Question: My main Json object is a Job, attached to it are ChangeOrders,PurchaseOrders, JobItems, etc.... I cannot access the JobItems. I have setup a plunkr, but the problem with it is I do not know how to recreate the Json structure so it is actually working. The way the plunkr is setup is how I access the ChangeOrders, which allows me to all the objects in the Array :
'''
typeahead="c.ChangeOrders[0].COName for c in jobArray
'''
However when I use this for my JobItems I am only accessing the first JobItem in the Array.
<URL>
'''
<input class="form-control input-md" style="width:200px" type="text" ng-model="jobItem.JobItemName"
typeahead="jobItem.JobItems[0].JobItemName for jobItem in jobArray | filter:$viewValue"
typeahead-on-select="selectJobItem($item)" ng-enter="addRecord()" placeholder="Job Items">
'''

Update
'''
//GET Jobs
$scope.jobArray = {};
JobGet.query().then(function (data) {
$scope.jobArray = data;
}, function (reason) {
errorMngrSvc.handleError(reason);
});
app.factory('JobGet', function ($http, $q) {
return {
query: function () {
var deferred = $q.defer();
$http({ method: 'get', url: '/api/apiJob' })
.success(function (data) {
deferred.resolve(data);
}).error(function (error) {
deferred.reject(error);
});
return deferred.promise;
}
}
});
'''
JSON
'''
index.html:177 881 52
jobController.js:173 Object {$id: "1", JobId: 2, JobNumber: 3244, JobName: "Job Alpha", JobDescription: null...}$$hashKey: "00G"$id: "1"ChangeOrders: Array[0]Customer: "Twin Peaks"CustomerEmployeeAccountant: nullCustomerEmployeeAdmin: nullCustomerEmployeePM: nullCustomerEmployeeSuperintendent: nullGeoArea: "GeoArea Bravo"JobAddress: nullJobBalanceDue: nullJobBalanceToBill: nullJobBillingDate: nullJobBillingForm: nullJobCertPayroll: trueJobCity: nullJobClass: "JobClass Alpha"JobContractDate: "2014-08-02T00:00:00"JobCost: nullJobCounty: nullJobDescription: nullJobFaxNumber: 8325478866JobId: 2JobInsProgram: "RCIP"JobIsHidden: nullJobItems: Array[5]0: Object$id: "2"Job: nullJobId: 2JobItemAmount: nullJobItemBackOrder: nullJobItemDescription: "Alpha"JobItemId: 1JobItemIsHidden: nullJobItemMatSize: nullJobItemMultiplier: nullJobItemName: "Item Alpha"JobItemNotes: nullJobItemPrice: nullJobItemQuantity: nullJobItemSection: nullJobItemUOM: null__proto__: Object1: Object$id: "3"Job: nullJobId: 2JobItemAmount: nullJobItemBackOrder: nullJobItemDescription: "Bravo"JobItemId: 2JobItemIsHidden: nullJobItemMatSize: nullJobItemMultiplier: nullJobItemName: "Item Bravo"JobItemNotes: nullJobItemPrice: nullJobItemQuantity: nullJobItemSection: nullJobItemUOM: null__proto__: Object2: Object$id: "4"Job: nullJobId: 2JobItemAmount: nullJobItemBackOrder: nullJobItemDescription: "Charlie"JobItemId: 3JobItemIsHidden: nullJobItemMatSize: nullJobItemMultiplier: nullJobItemName: "Item Charlie"JobItemNotes: nullJobItemPrice: nullJobItemQuantity: nullJobItemSection: nullJobItemUOM: null__proto__: Object3: Object$id: "5"Job: nullJobId: 2JobItemAmount: nullJobItemBackOrder: nullJobItemDescription: "Delta"JobItemId: 4JobItemIsHidden: nullJobItemMatSize: nullJobItemMultiplier: nullJobItemName: "Item Delta"JobItemNotes: nullJobItemPrice: nullJobItemQuantity: nullJobItemSection: nullJobItemUOM: null__proto__: Object__defineGetter__: function __defineGetter__() { [native code] }__defineSetter__: function __defineSetter__() { [native code] }__lookupGetter__: function __lookupGetter__() { [native code] }__lookupSetter__: function __lookupSetter__() { [native code] }constructor: function Object() { [native code] }hasOwnProperty: function hasOwnProperty() { [native code] }isPrototypeOf: function isPrototypeOf() { [native code] }propertyIsEnumerable: function propertyIsEnumerable() { [native code] }toLocaleString: function toLocaleString() { [native code] }toString: function toString() { [native code] }valueOf: function valueOf() { [native code] }get __proto__: function __proto__() { [native code] }set __proto__: function __proto__() { [native code] }4: Object$id: "6"Job: nullJobId: 2JobItemAmount: nullJobItemBackOrder: nullJobItemDescription: "Echo"JobItemId: 5JobItemIsHidden: nullJobItemMatSize: nullJobItemMultiplier: nullJobItemName: "Item Echo"JobItemNotes: nullJobItemPrice: nullJobItemQuantity: nullJobItemSection: nullJobItemUOM: null__proto__: Objectlength: 5__proto__: Array[0]JobMinWage: nullJobMoreShit: nullJobName: "Job Alpha"JobNumber: 3244JobOriginalBudget: 29706734.15JobOriginalContract: 34343443JobPaidToDate: nullJobPercentage: nullJobPhoneNumber: 7135698855JobProfit: nullJobRemainingBudget: nullJobRetainage: 10JobRevisedContract: 34949099JobState: nullJobStatus: "Active"JobTESPM: nullJobTESSuperintendent: nullJobTaxExempt: trueJobTotalBilled: nullJobTotalCO: 605656JobType: "JobType Alpha"JobZipcode: nullPurchaseOrders: Array[0]__proto__: Object
'''
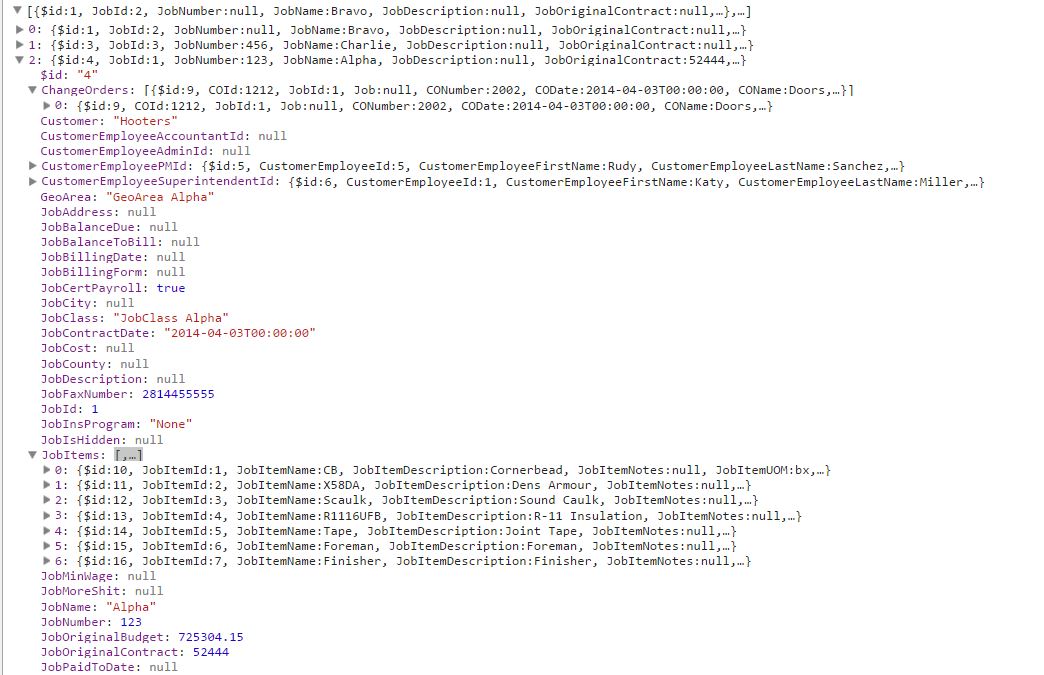
Answer: Something like <URL> is what are you looking for?
Highlights of the modifications (as far as I understand the question) is :
'''
// Accumulate all JonItems in one array which will be used in typeahead
angular.forEach($scope.jobArray, function(job){
angular.forEach(job.JobItems, function(item){
$scope.allJobItems.push(item);
});
});
'''
Also note the changes for the typeahead:
'''
typeahead="itemName as item.JobItemName for item in allJobItems | filter:$viewValue"
'''
Same principle would be applicable for ChangeOrders and PurchaseOrders. Also note more 'JobItems' are added to each item, so that typeahead will be applicable to all of them.
I hope things would be clear with this answer but if this is still unclear then modify the plunker and add ChangeOrders and PurchaseOrders and let me know if you are stuck.